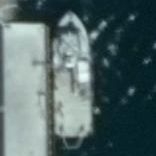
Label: civil